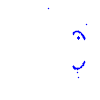
Particle: kaon